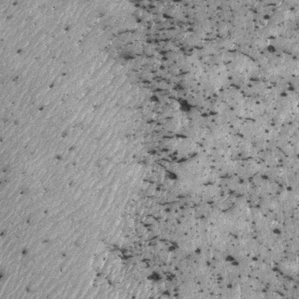
Label: frost